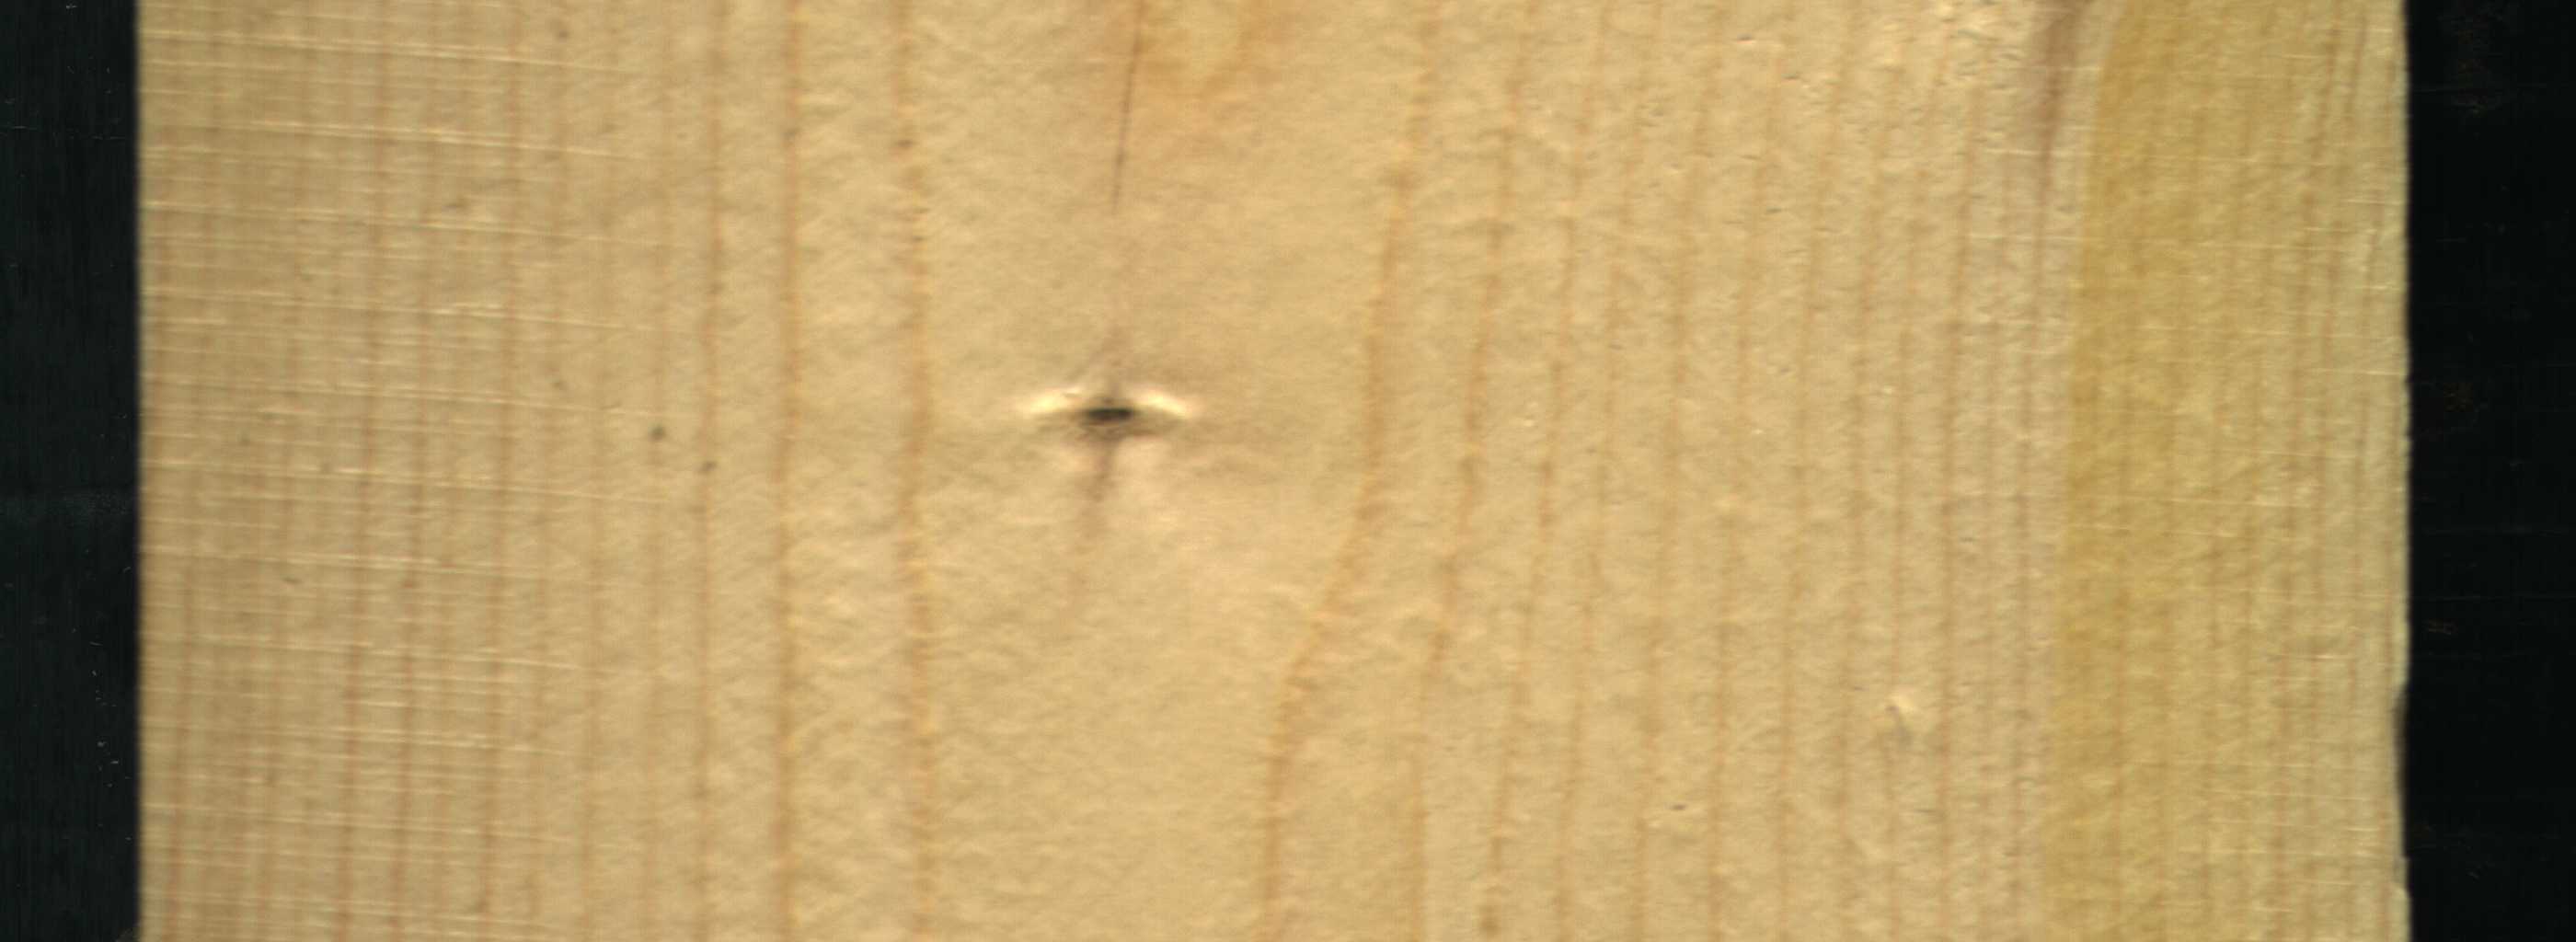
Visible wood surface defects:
Live_Knot